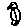
Label: bird